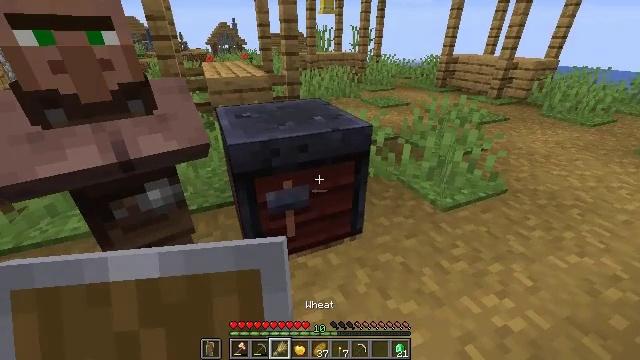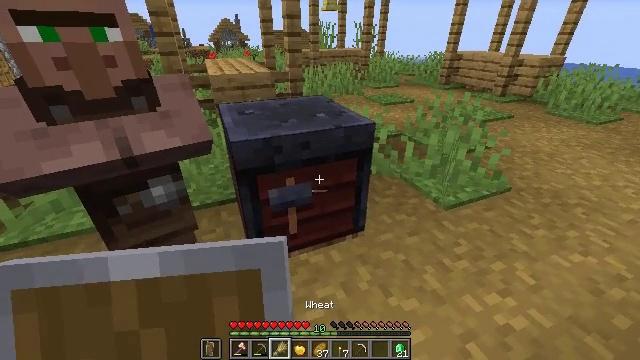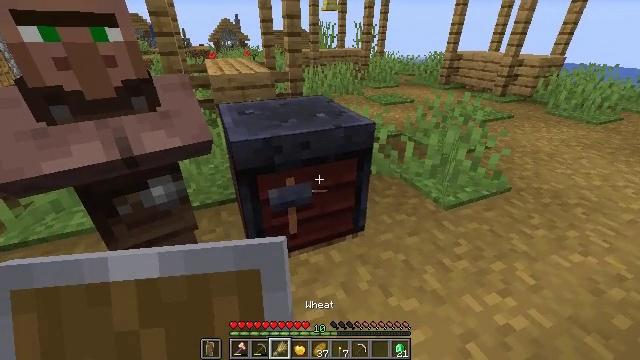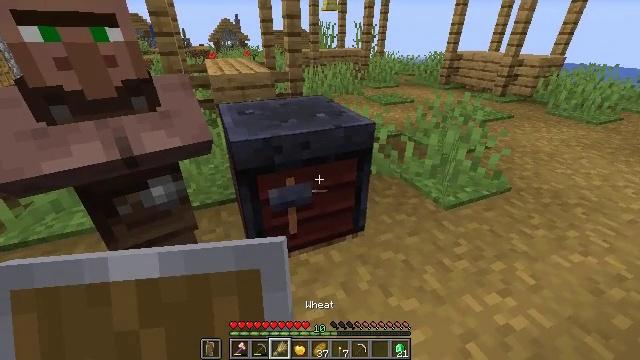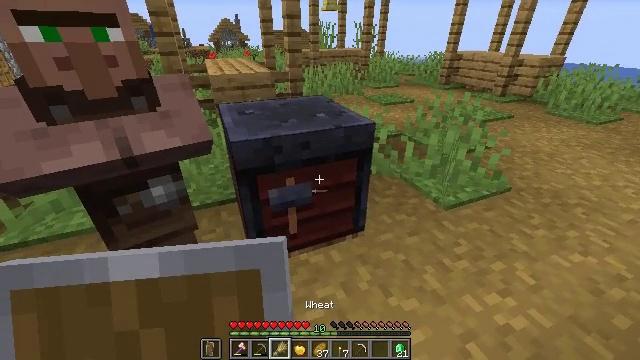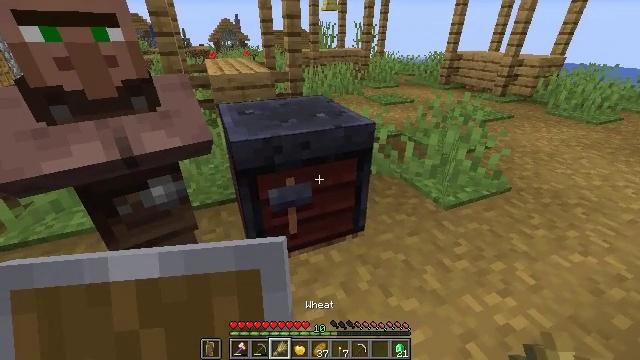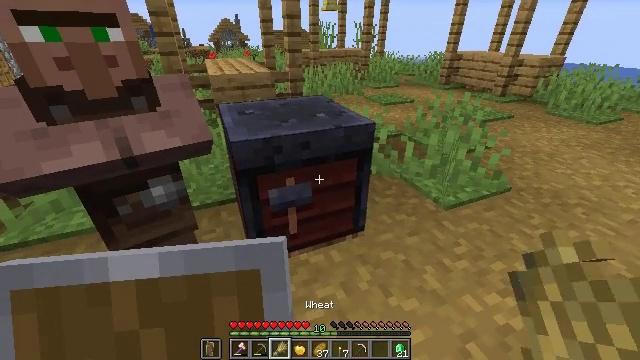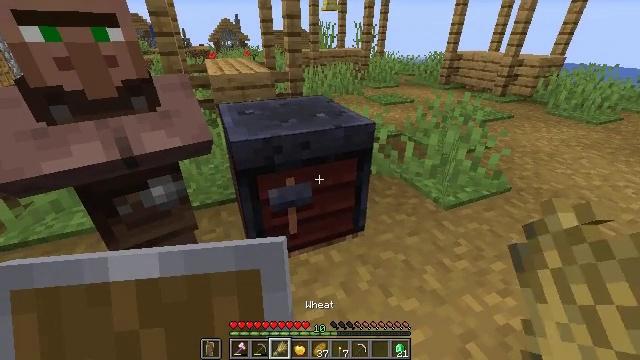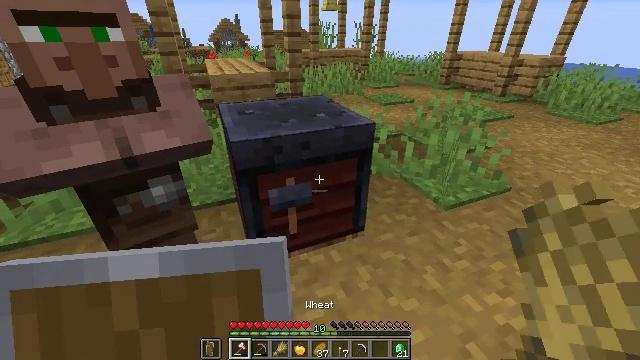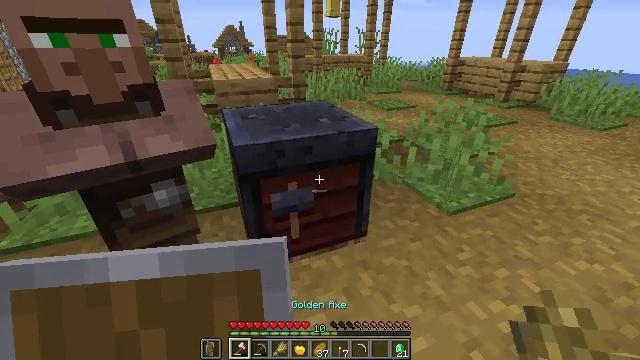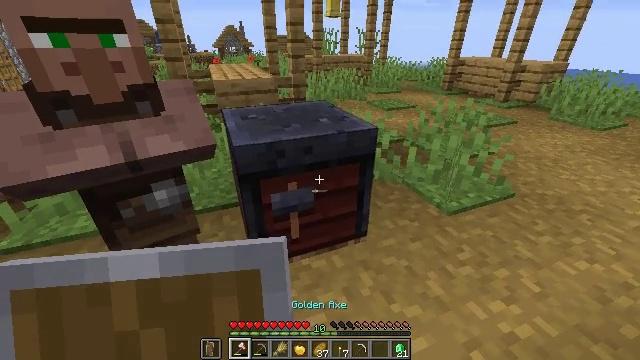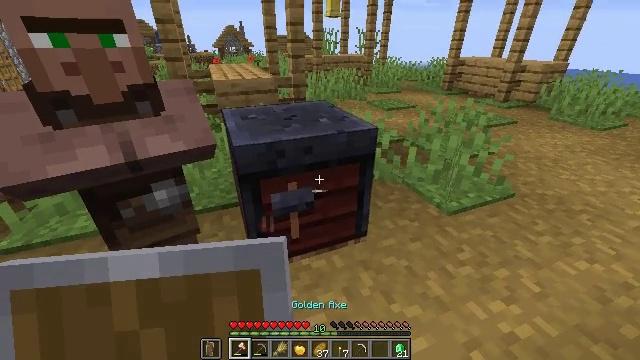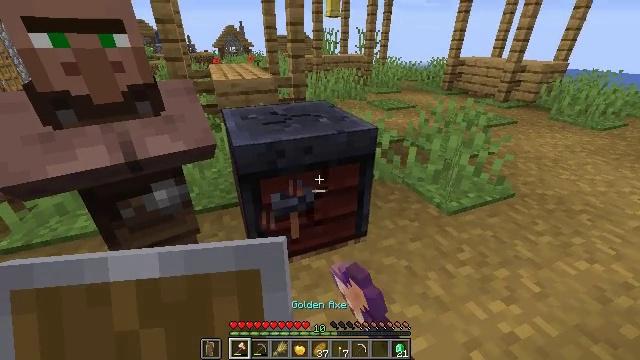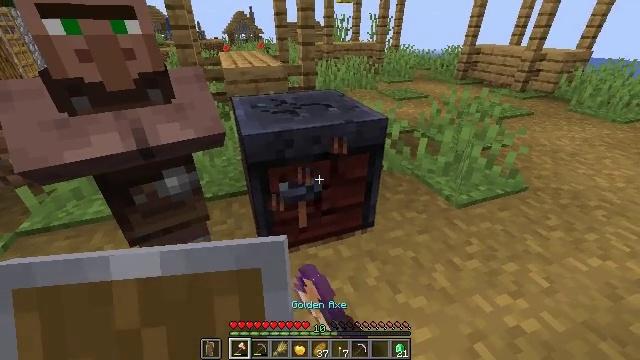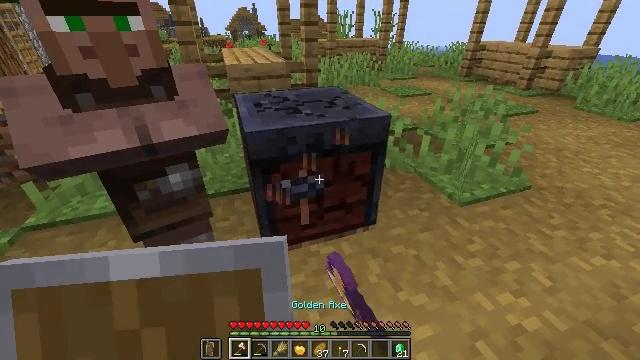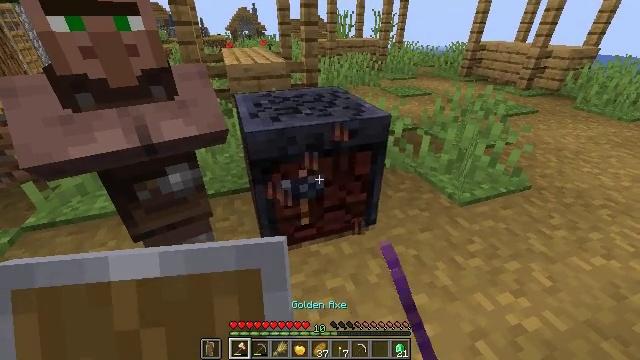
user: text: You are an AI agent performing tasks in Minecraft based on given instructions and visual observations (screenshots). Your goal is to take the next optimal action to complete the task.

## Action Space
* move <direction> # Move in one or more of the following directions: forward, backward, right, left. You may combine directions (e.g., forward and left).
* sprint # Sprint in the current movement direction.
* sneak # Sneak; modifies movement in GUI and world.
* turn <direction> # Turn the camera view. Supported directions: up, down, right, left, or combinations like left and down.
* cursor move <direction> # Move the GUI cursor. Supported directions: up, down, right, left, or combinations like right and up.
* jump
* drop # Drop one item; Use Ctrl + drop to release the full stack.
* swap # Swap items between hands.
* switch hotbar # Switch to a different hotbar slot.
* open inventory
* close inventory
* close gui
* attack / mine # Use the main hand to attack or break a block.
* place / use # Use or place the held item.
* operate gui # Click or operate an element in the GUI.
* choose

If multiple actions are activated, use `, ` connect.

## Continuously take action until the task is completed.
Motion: motion action
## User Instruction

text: Recycle the smithing table.
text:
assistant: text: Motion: no_op
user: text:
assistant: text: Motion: no_op
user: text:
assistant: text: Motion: no_op
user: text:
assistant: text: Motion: no_op
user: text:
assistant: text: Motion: no_op
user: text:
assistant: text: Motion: no_op
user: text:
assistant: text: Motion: no_op
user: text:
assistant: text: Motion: switch to hotbar 1
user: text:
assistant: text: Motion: turn up, switch to hotbar 1
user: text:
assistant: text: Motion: switch to hotbar 1
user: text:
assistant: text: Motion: attack / mine
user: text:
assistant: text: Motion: attack / mine
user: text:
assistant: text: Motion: turn left and down, attack / mine
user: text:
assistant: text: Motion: attack / mine
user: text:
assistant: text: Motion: attack / mine
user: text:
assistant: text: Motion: attack / mine
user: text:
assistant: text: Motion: attack / mine
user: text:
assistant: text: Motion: attack / mine
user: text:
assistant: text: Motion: attack / mine
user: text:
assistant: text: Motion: attack / mine
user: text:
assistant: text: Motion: move forward, attack / mine
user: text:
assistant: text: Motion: attack / mine